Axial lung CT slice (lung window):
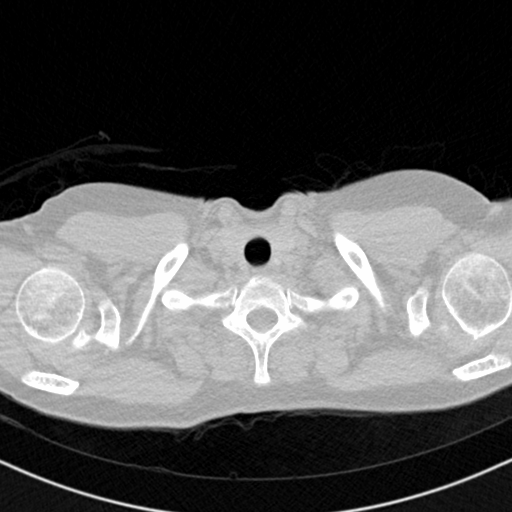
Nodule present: no